Field crop: maize
Growth stage: 2
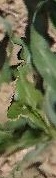
Species: maize